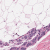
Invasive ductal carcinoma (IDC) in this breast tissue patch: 0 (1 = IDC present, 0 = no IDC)